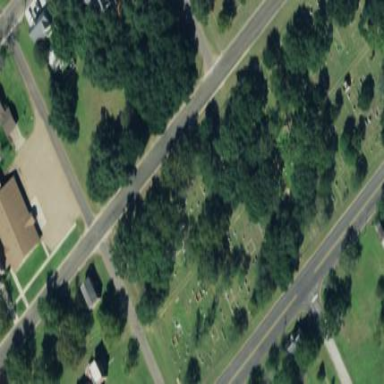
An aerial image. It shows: Cemetery.